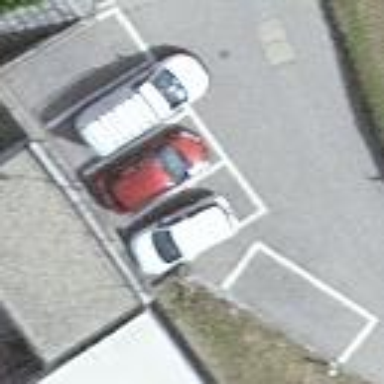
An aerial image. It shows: Parking area.